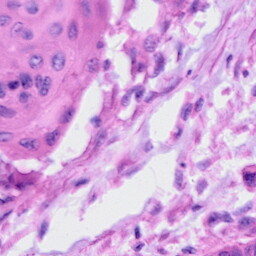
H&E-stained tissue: Cervix